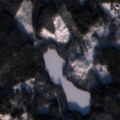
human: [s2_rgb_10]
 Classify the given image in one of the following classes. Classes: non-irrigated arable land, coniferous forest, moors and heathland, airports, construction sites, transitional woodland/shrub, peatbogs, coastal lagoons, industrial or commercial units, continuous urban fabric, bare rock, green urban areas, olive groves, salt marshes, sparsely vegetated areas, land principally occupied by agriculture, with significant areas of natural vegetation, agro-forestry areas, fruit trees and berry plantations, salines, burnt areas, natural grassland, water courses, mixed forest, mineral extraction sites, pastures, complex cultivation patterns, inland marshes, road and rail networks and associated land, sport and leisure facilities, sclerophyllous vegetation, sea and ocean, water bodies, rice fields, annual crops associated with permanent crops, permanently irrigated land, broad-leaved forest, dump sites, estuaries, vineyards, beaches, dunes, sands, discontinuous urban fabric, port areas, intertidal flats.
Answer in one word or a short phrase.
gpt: land principally occupied by agriculture, with significant areas of natural vegetation, coniferous forest